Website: macys
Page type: billing-address
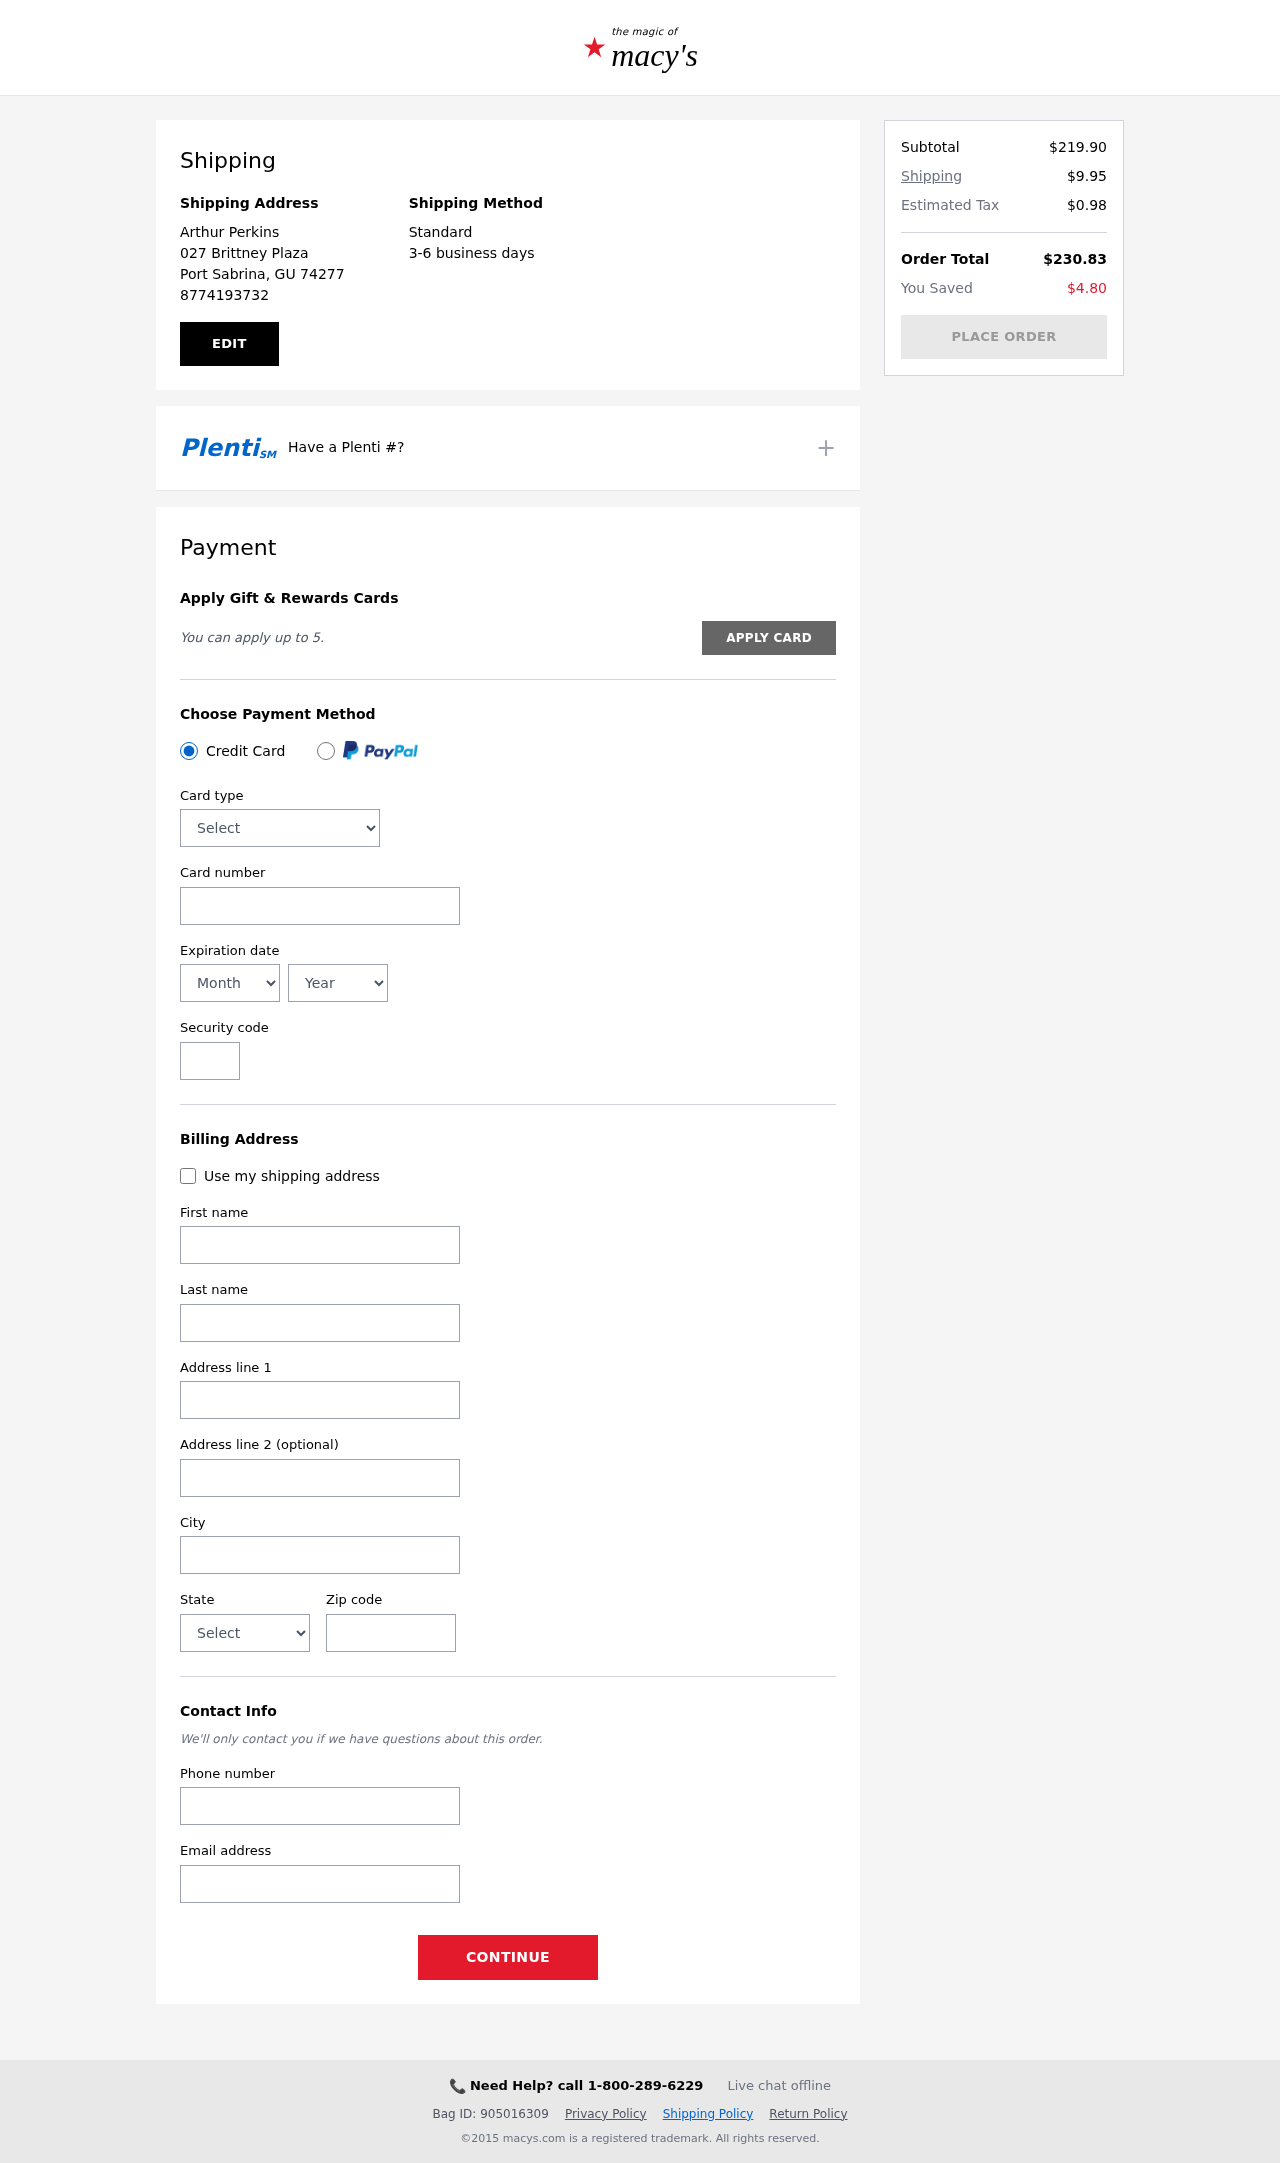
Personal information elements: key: PII_CARD_CVV
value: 187
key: PII_CARD_EXPIRY_MONTH
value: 06
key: PII_CARD_EXPIRY_YEAR
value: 27
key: PII_CARD_NUMBER
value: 4664 8859 6818 0714
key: PII_CARD_TYPE
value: Visa
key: PII_CITY
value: Port Sabrina
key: PII_CITY_STATE_ZIP
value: Port Sabrina, GU 74277
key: PII_EMAIL
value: arthur.perkins@hotmail.com
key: PII_FIRSTNAME
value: Arthur
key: PII_FULLNAME
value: Arthur Perkins
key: PII_LASTNAME
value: Perkins
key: PII_PHONE
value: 8774193732
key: PII_POSTCODE
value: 74277
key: PII_STATE
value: GU
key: PII_STREET
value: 027 Brittney Plaza
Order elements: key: ORDER_SUBTOTAL
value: $219.90
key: ORDER_SHIPPING_COST
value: $9.95
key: ORDER_TAX
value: $0.98
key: ORDER_TOTAL
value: $230.83
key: ORDER_SAVINGS
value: $4.80